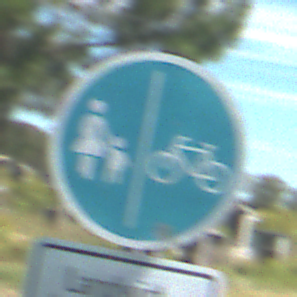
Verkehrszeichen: GetrennterRadUndGehwegRadwegRechts
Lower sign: BesondereFahrzeugeUndTransportgueter6
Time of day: Midday
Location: Outdoor (Special)
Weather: PartlyCloudy
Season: NotSpecified
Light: Natural